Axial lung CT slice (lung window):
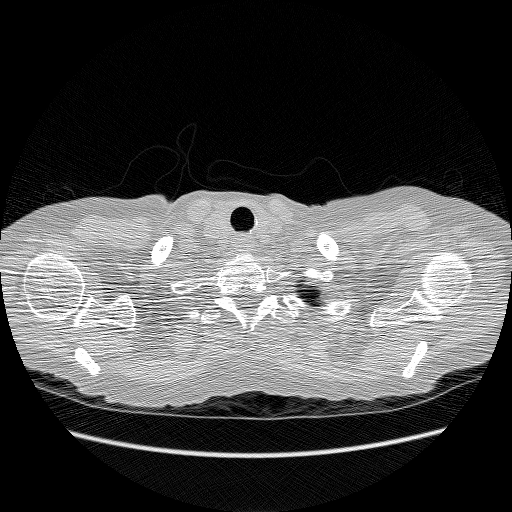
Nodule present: no